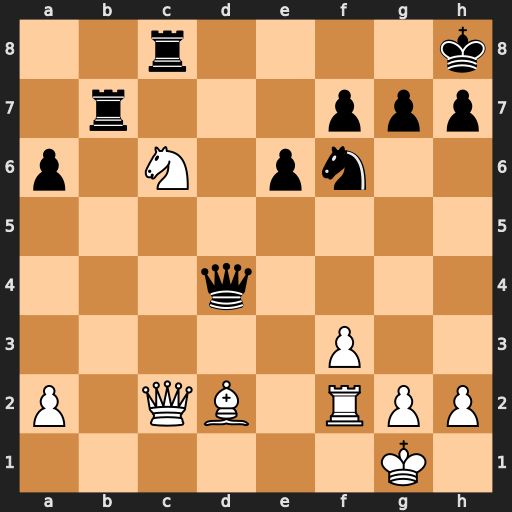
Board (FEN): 2r4k/1r3ppp/p1N1pn2/8/3q4/5P2/P1QB1RPP/6K1
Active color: w
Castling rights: -
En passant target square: -
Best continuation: Nxd4 Rxc2 Nxc2